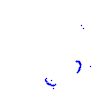
Particle: kaon